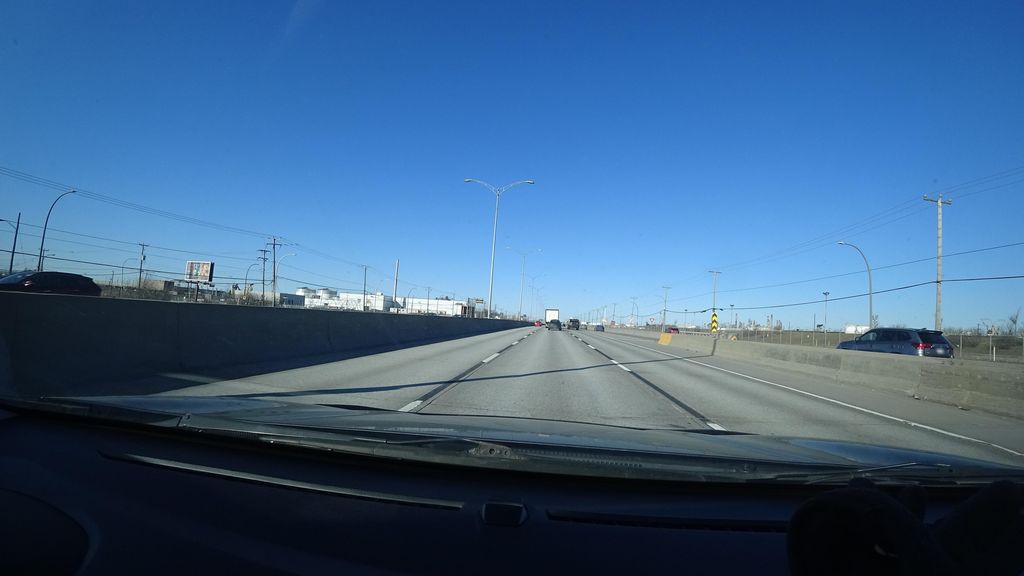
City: montreal